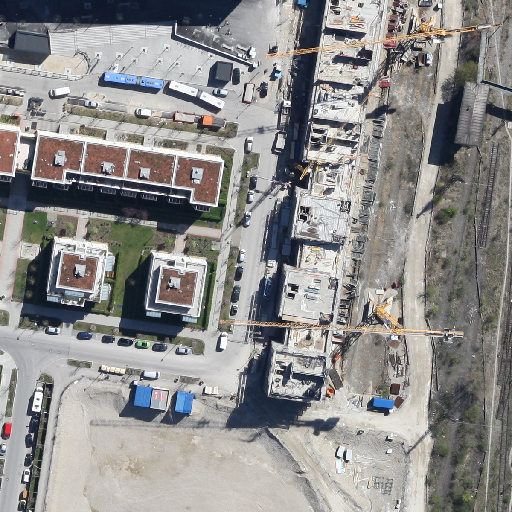
Referring expression: vehicle